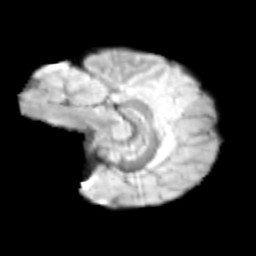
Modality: T2w
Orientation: sagittal
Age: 10
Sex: female
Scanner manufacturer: siemens
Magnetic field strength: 3 T
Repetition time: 3.8 s
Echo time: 0.07 s